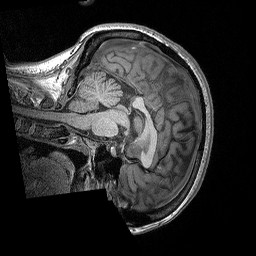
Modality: T1w
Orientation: sagittal
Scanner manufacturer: siemens
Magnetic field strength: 3 T
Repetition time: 2.3 s
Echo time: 0.00298 s